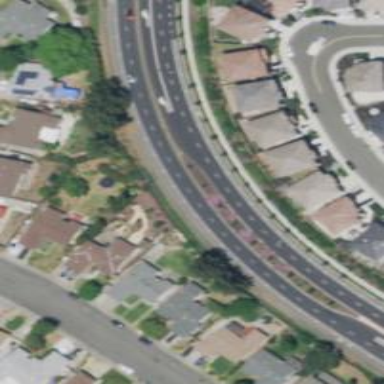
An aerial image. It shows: Secondary road with asphalt surface.